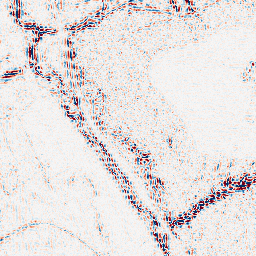
Category: wavelet
Decomposition family: wavelet_dwt
Decomposition parameters: wavelet: coif2
level: 2
Upsampling method: regularized
Upsampling parameters: scale: 4
lambda_reg: 0.001
Upsampling scale: 4